Field crop: tomato
Growth stage: 1
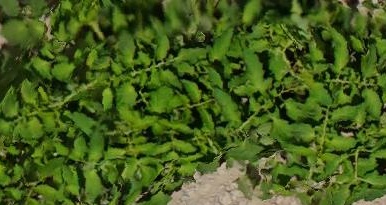
Species: tomato